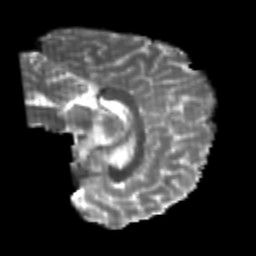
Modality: T2w
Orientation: sagittal
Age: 21
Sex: male
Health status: healthy
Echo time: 0.074 s